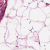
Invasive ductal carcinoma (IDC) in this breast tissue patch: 0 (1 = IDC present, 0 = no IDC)